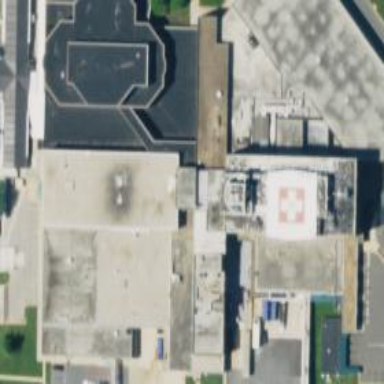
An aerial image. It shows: Hospital building.